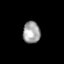
Tissue: lung
Cell type: Others
Senescence score: 0.2412
Nuclear area (px): 372
Mean DAPI intensity: 159.796